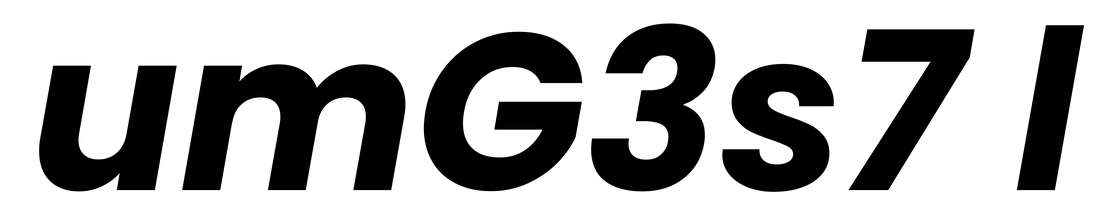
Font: Poppins-BoldItalic